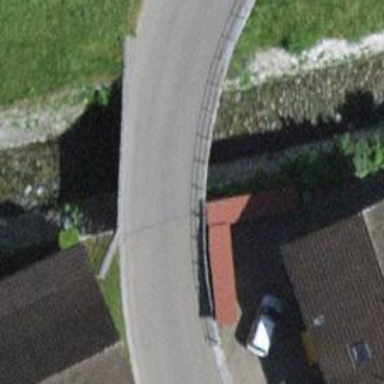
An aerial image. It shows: Unclassified road with asphalt surface running over bridge.